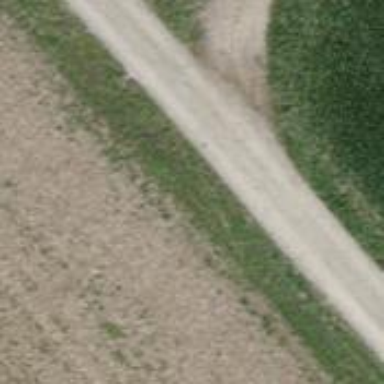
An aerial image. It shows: Unpaved track with grade2 surface.